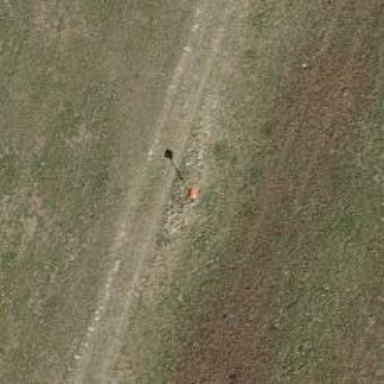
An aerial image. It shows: Pole supporting pipeline marker with roof cover.